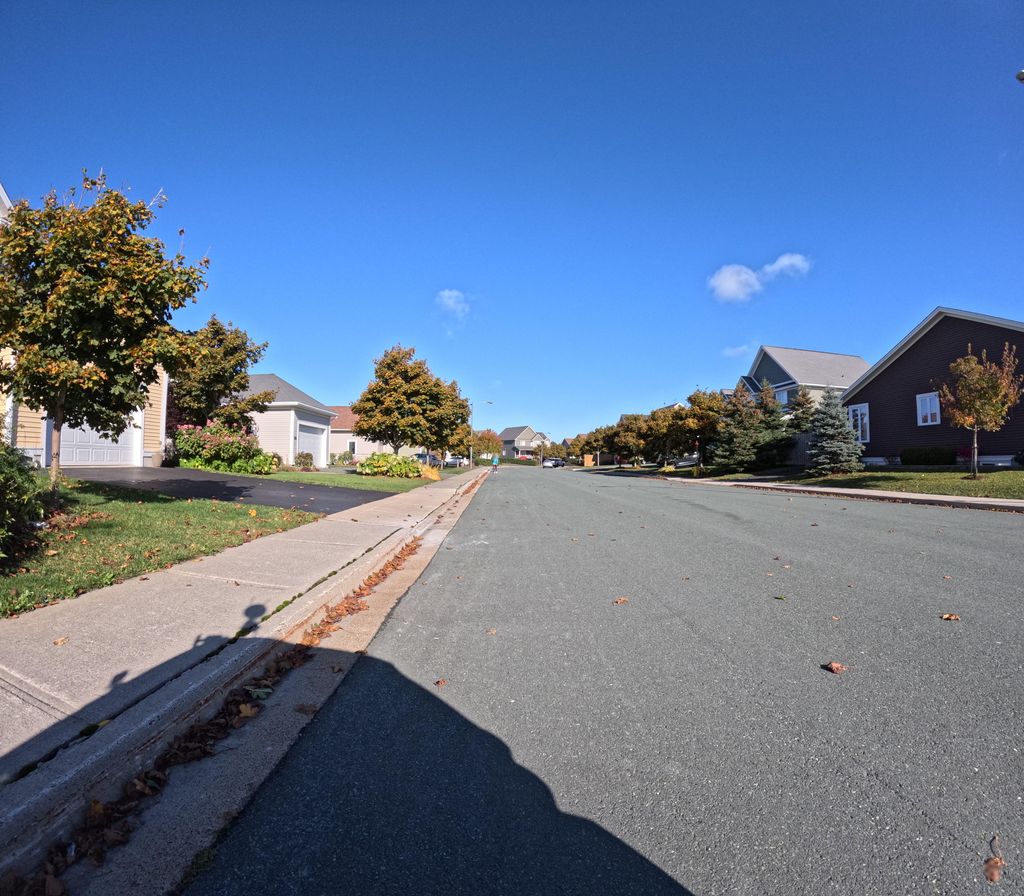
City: st_johns